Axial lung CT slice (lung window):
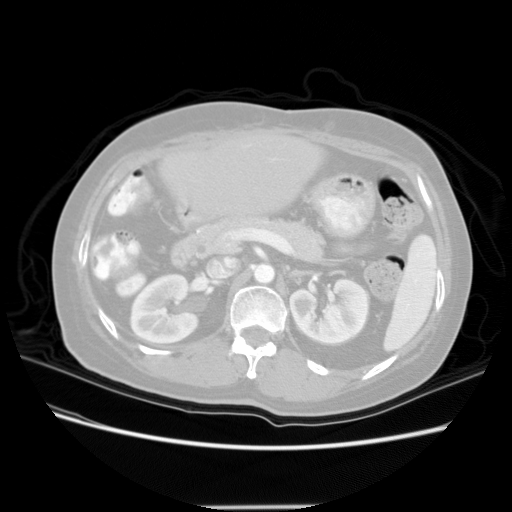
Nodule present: no